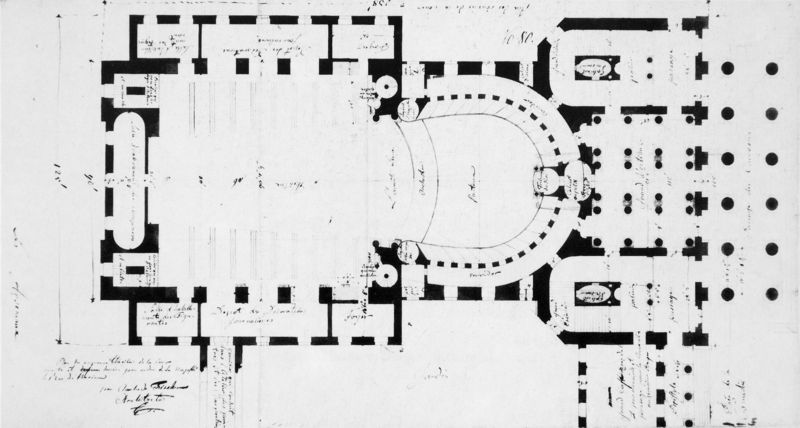
Titel: Nationaltheater in München, Entwurf II - Grundriss Parterre
Künstler: Carl von Fischer
Standort: München
Institution: Architektursammlung der Technischen Universität
Schlagwörter: flügel, gott, weiß, fenster, grau, pfeiler, raum, schwarz, skizze, stützen, säule, säulen, tür, zeichnung, zimmer, gebäude, haus, wand, architektur, barock, innenraum, kirche, bühne, oper, theater, oval, rund, hufe, schiff, schiffe, schrift, ecke, türen, studie, mauer, sigantur, empore, pilaster, saal, kuppel, treppen, durchgang, galerie, halle, zuschauerraum, punkte, wände, eingang, nische, kolonnade, umgang, kloster, rechteck, dom, schwarzweiß, text, beschriftung, bleistift, räume, entwurf, altar, bänke, hauptschiff, kathedrale, langhaus, halbrund, ecken, portal, karte, kirchenschiff, mittelschiff, glocke, kanzel, langschiff, seitenschiff, mauern, portikus, mittelalter, altarraum, apsis, chor, kapelle, plan, tempel, london, westen, joch, quadrat, sakral, bau, handschrift, sakralbau, osten, erklärung, sitzplätze, grundriss, aufbau, aufriss, nischen, architekturzeichnung, zeichung, architekt, kriche, krypta, rotunde, säulenumgang, vorhalle, notizen, beschriftet, abseiten, beischrift, hallenkirche, hufeisen, kapellen, nartex, nathex, pla, seitenschiffe, st. andrea, st. pauls, vierung, westfassade, westwerk, anmerkungen, chorumgang, nebeneingang, rhythmus, zeichnug, chorraum, katholisch, pfleiler, bebäudeplan